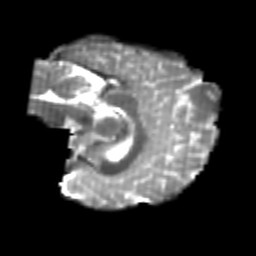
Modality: T2w
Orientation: sagittal
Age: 20
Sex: female
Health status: healthy
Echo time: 0.074 s